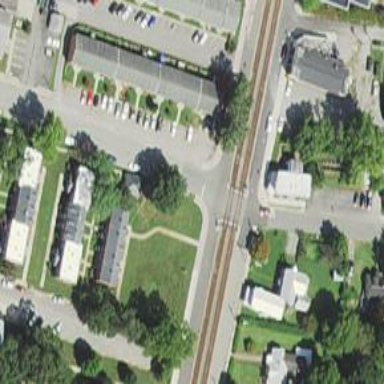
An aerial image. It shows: Railway level crossing.